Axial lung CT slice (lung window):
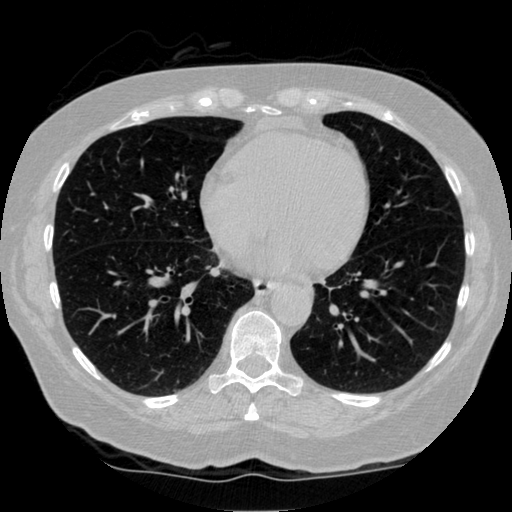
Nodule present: no